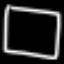
Label: square